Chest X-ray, PA view. Patient: 57 years old, sex M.
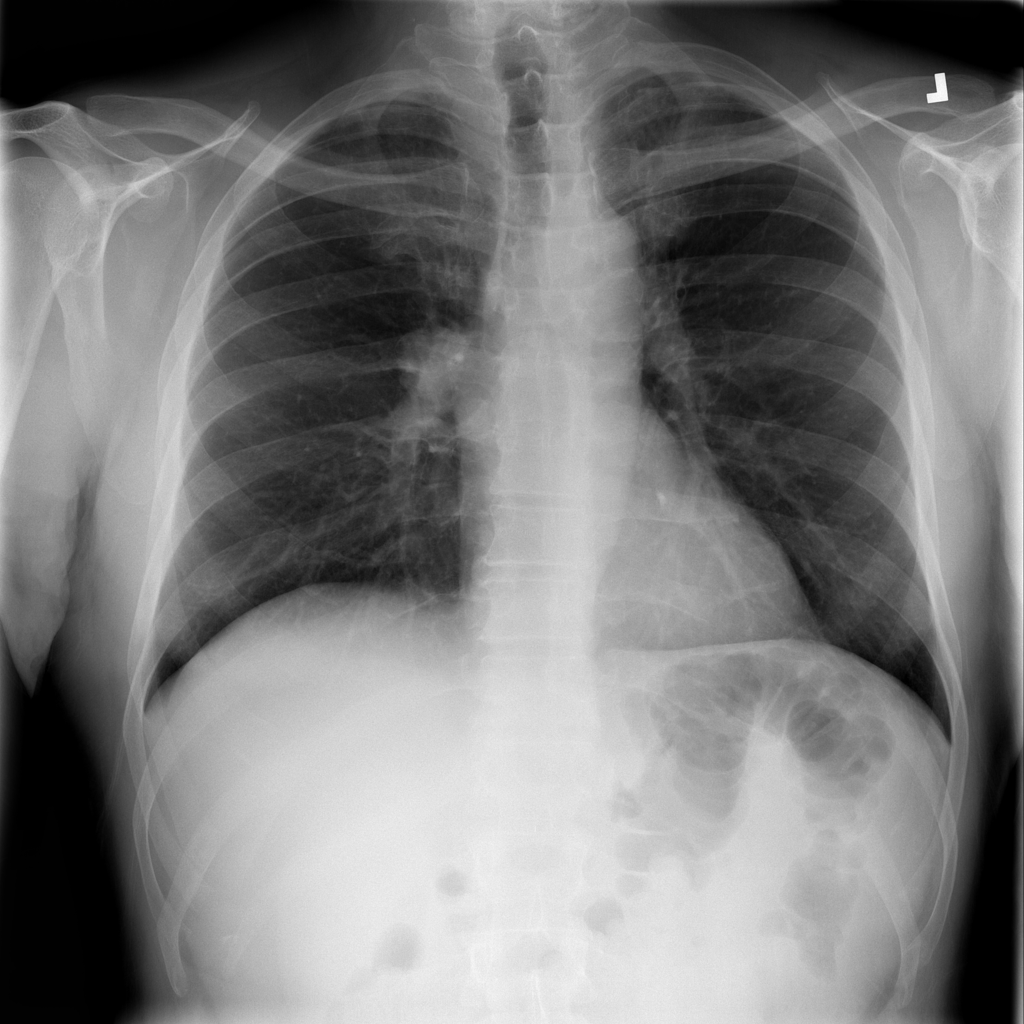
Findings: Mass